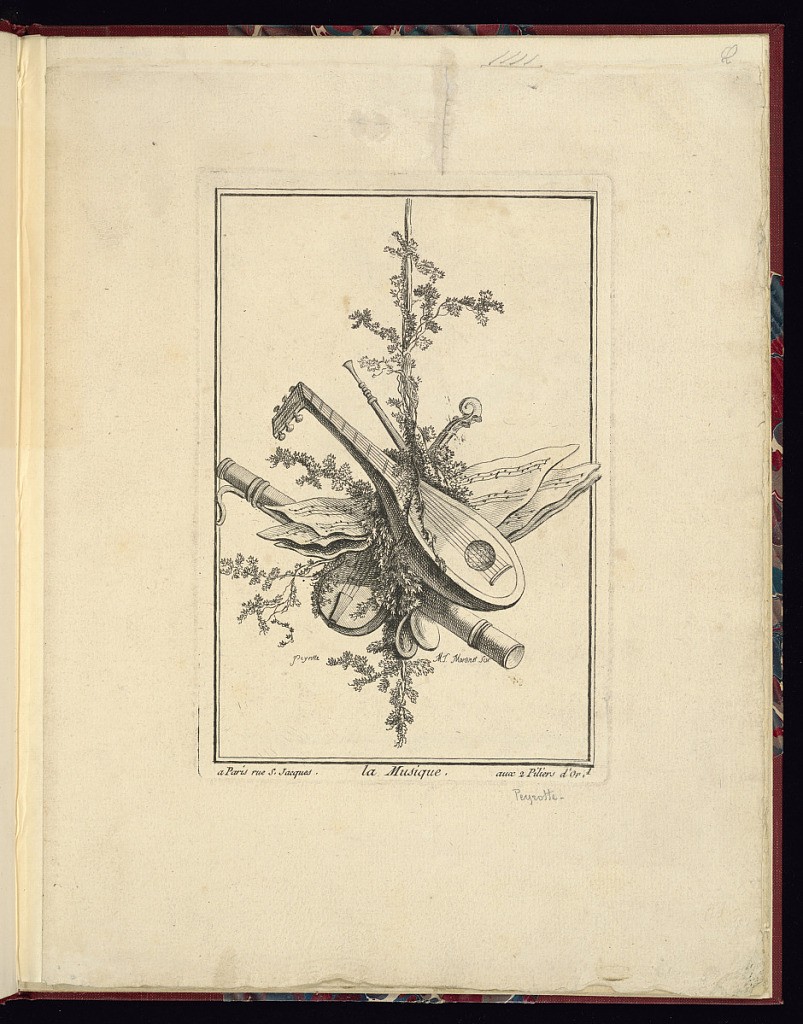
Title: La Musique
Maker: Alexis Peyrotte, French, 1699–1769
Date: mid- 18th–late 18th century
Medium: Etching on laid paper
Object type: Print
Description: Within a double-lined frame, an ornamental trophy of musical instruments and sheets of music hanging from a cord or textile, intertwined with foliate branches. The plate is titled, signed, and numbered